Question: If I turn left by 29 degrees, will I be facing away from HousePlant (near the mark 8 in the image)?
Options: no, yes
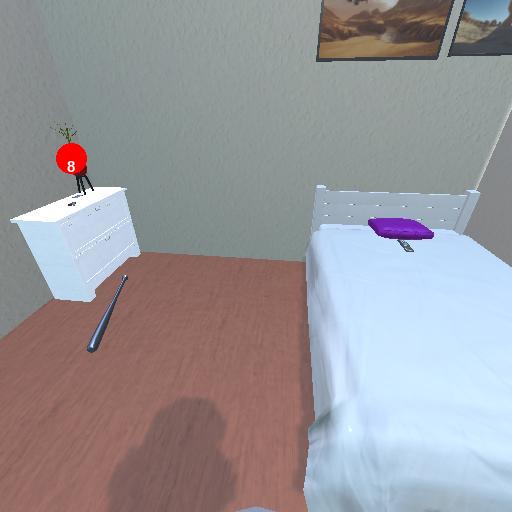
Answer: no